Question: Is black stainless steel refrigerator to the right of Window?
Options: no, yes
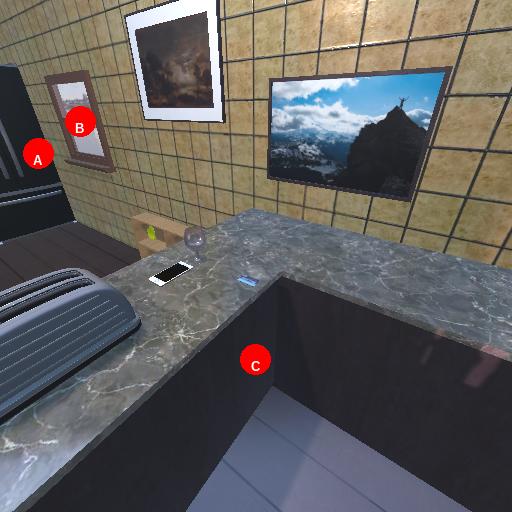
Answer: no